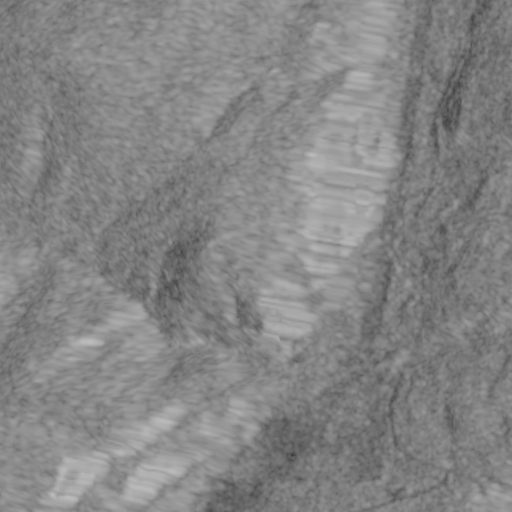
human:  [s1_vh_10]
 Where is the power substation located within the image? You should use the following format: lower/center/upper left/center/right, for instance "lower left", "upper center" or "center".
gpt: The power substation is located in the lower right of the image.
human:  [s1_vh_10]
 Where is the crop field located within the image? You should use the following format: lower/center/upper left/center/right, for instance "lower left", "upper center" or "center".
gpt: There is no crop field in the image.

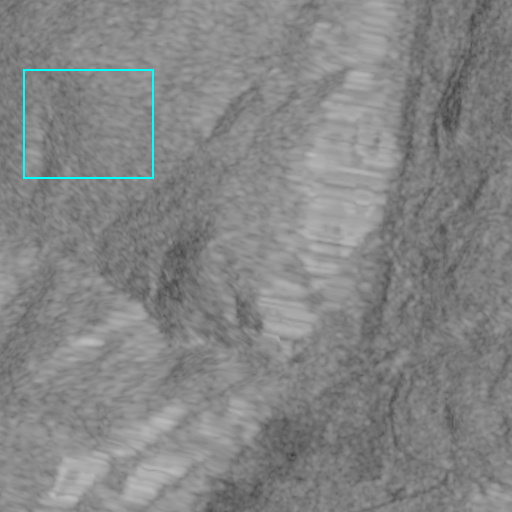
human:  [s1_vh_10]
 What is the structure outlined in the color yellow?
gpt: There is no yellow outline.
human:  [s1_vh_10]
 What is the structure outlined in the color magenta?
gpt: There is no structure outlined in magenta.